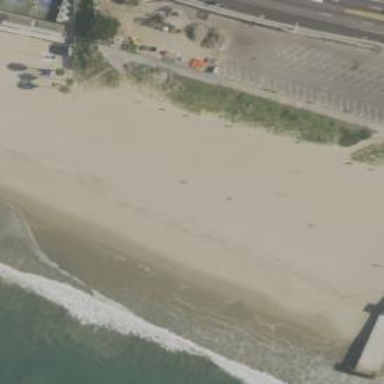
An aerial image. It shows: Sandy pitch designated for beach volleyball.